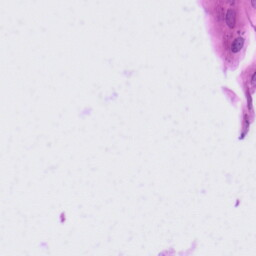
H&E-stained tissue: Tonsil